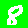
Digit: 8